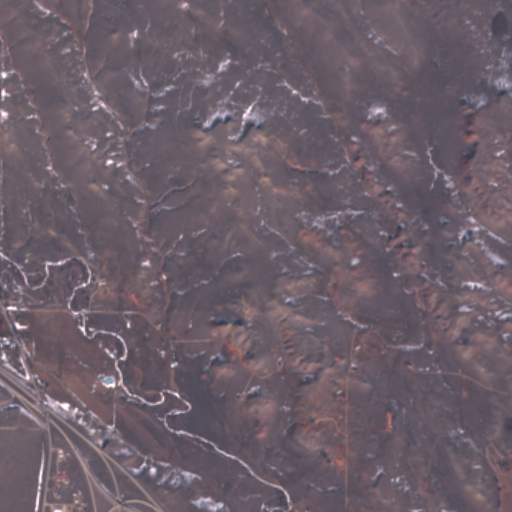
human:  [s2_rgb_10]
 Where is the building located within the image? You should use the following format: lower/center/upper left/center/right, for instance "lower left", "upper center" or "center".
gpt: The building is located in the lower left of the image.
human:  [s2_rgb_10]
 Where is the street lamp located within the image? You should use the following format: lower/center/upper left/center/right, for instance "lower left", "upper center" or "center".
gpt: The street lamp is located in the lower left of the image.
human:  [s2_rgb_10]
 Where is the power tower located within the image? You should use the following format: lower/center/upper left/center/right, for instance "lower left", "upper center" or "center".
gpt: There is no power tower in the image.